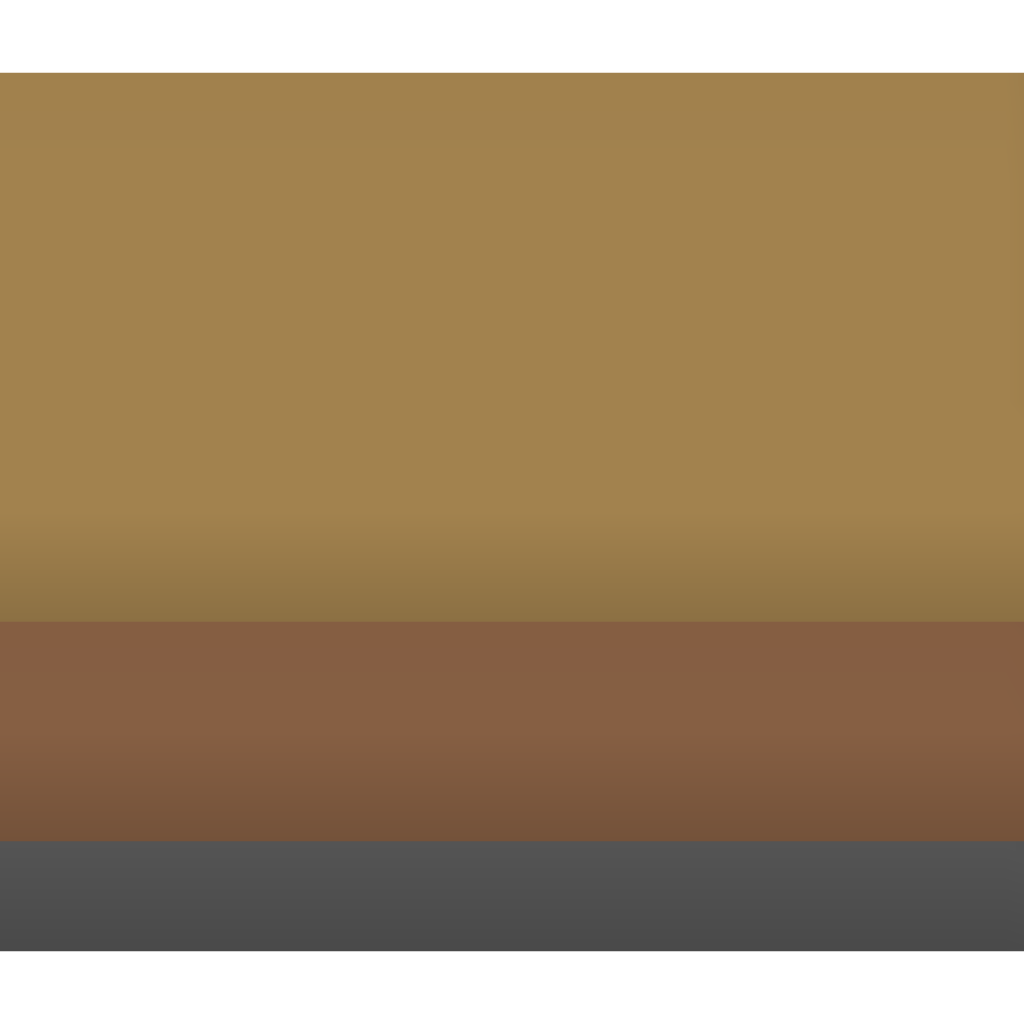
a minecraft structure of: Swimming pool